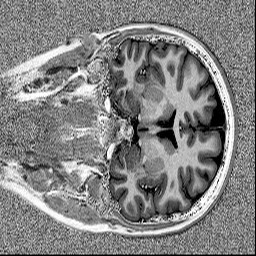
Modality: MP2RAGE
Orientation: coronal
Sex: female